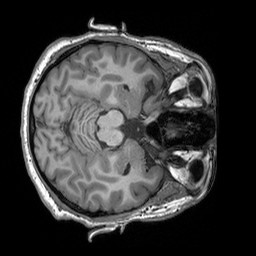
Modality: T1w
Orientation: axial
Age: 35
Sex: male
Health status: healthy
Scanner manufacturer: siemens
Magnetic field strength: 3 T
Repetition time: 2.3 s
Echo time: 0.00303 s